Question: Is there any way to add Scrollbars to add 'LazyColumn' ('ScrollableColumn' is deprecated). The Javadoc doesn't mention anything about Scrollbars in Jetpack Compose.
Just to clarify, this is the design I want to implement:

Is it even possible to do that in Jetpack Compose yet? Or there is no support for Scrollbars?
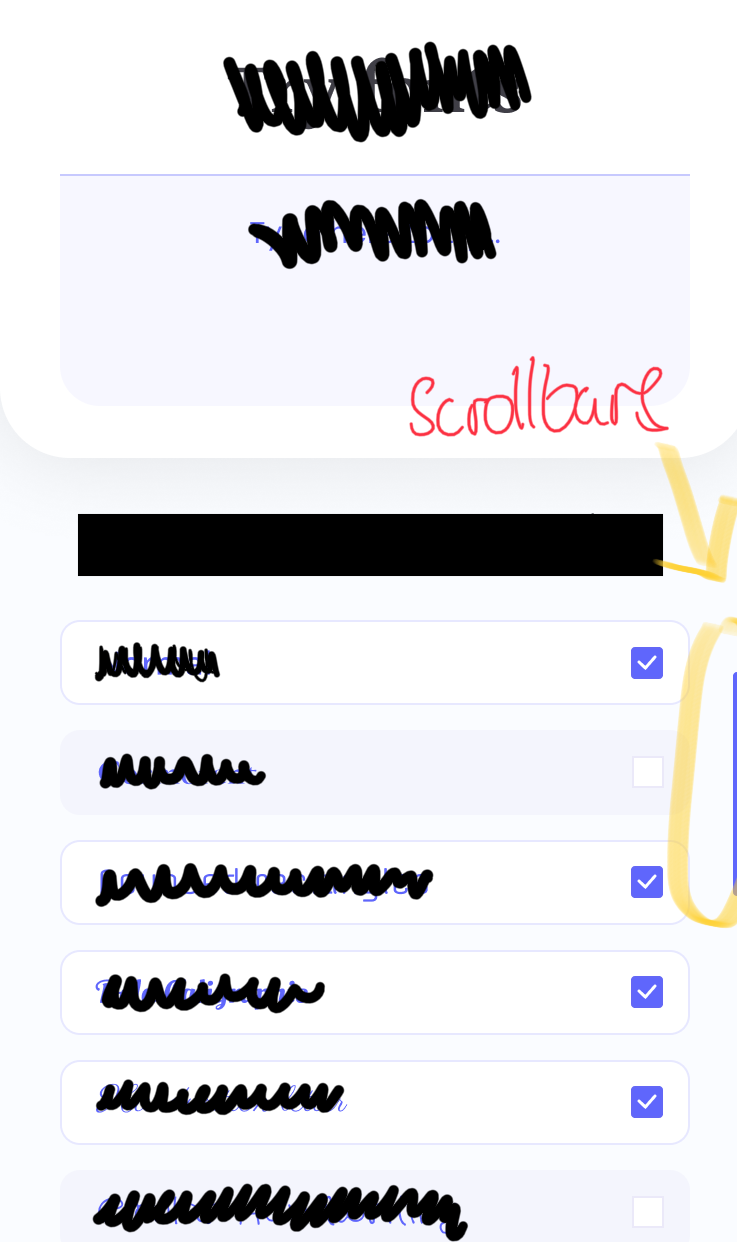
Answer: It's actually possible now (they've added more stuff into LazyListState) and it's pretty easy to do. This is a pretty primitive scrollbar (always visible/can't drag/etc) and it uses item indexes to figure out thumb position so it may not look good when scrolling in lists with only few items:
'''
@Composable
fun Modifier.simpleVerticalScrollbar(
state: LazyListState,
width: Dp = 8.dp
): Modifier {
val targetAlpha = if (state.isScrollInProgress) 1f else 0f
val duration = if (state.isScrollInProgress) 150 else 500
val alpha by animateFloatAsState(
targetValue = targetAlpha,
animationSpec = tween(durationMillis = duration)
)
return drawWithContent {
drawContent()
val firstVisibleElementIndex = state.layoutInfo.visibleItemsInfo.firstOrNull()?.index
val needDrawScrollbar = state.isScrollInProgress || alpha > 0.0f
// Draw scrollbar if scrolling or if the animation is still running and lazy column has content
if (needDrawScrollbar && firstVisibleElementIndex != null) {
val elementHeight = this.size.height / state.layoutInfo.totalItemsCount
val scrollbarOffsetY = firstVisibleElementIndex * elementHeight
val scrollbarHeight = state.layoutInfo.visibleItemsInfo.size * elementHeight
drawRect(
color = Color.Red,
topLeft = Offset(this.size.width - width.toPx(), scrollbarOffsetY),
size = Size(width.toPx(), scrollbarHeight),
alpha = alpha
)
}
}
}
'''
UPD:
I've updated the code. I've figured out how to show/hide scrollbar when LazyColumn is being scrolled or not + added fade in/out animation. I also changed drawBehind() to drawWithContent() because the former draws behind the content so it may probably draw on top of the scrollbar in some cases which is most likely not desireable.